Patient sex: M
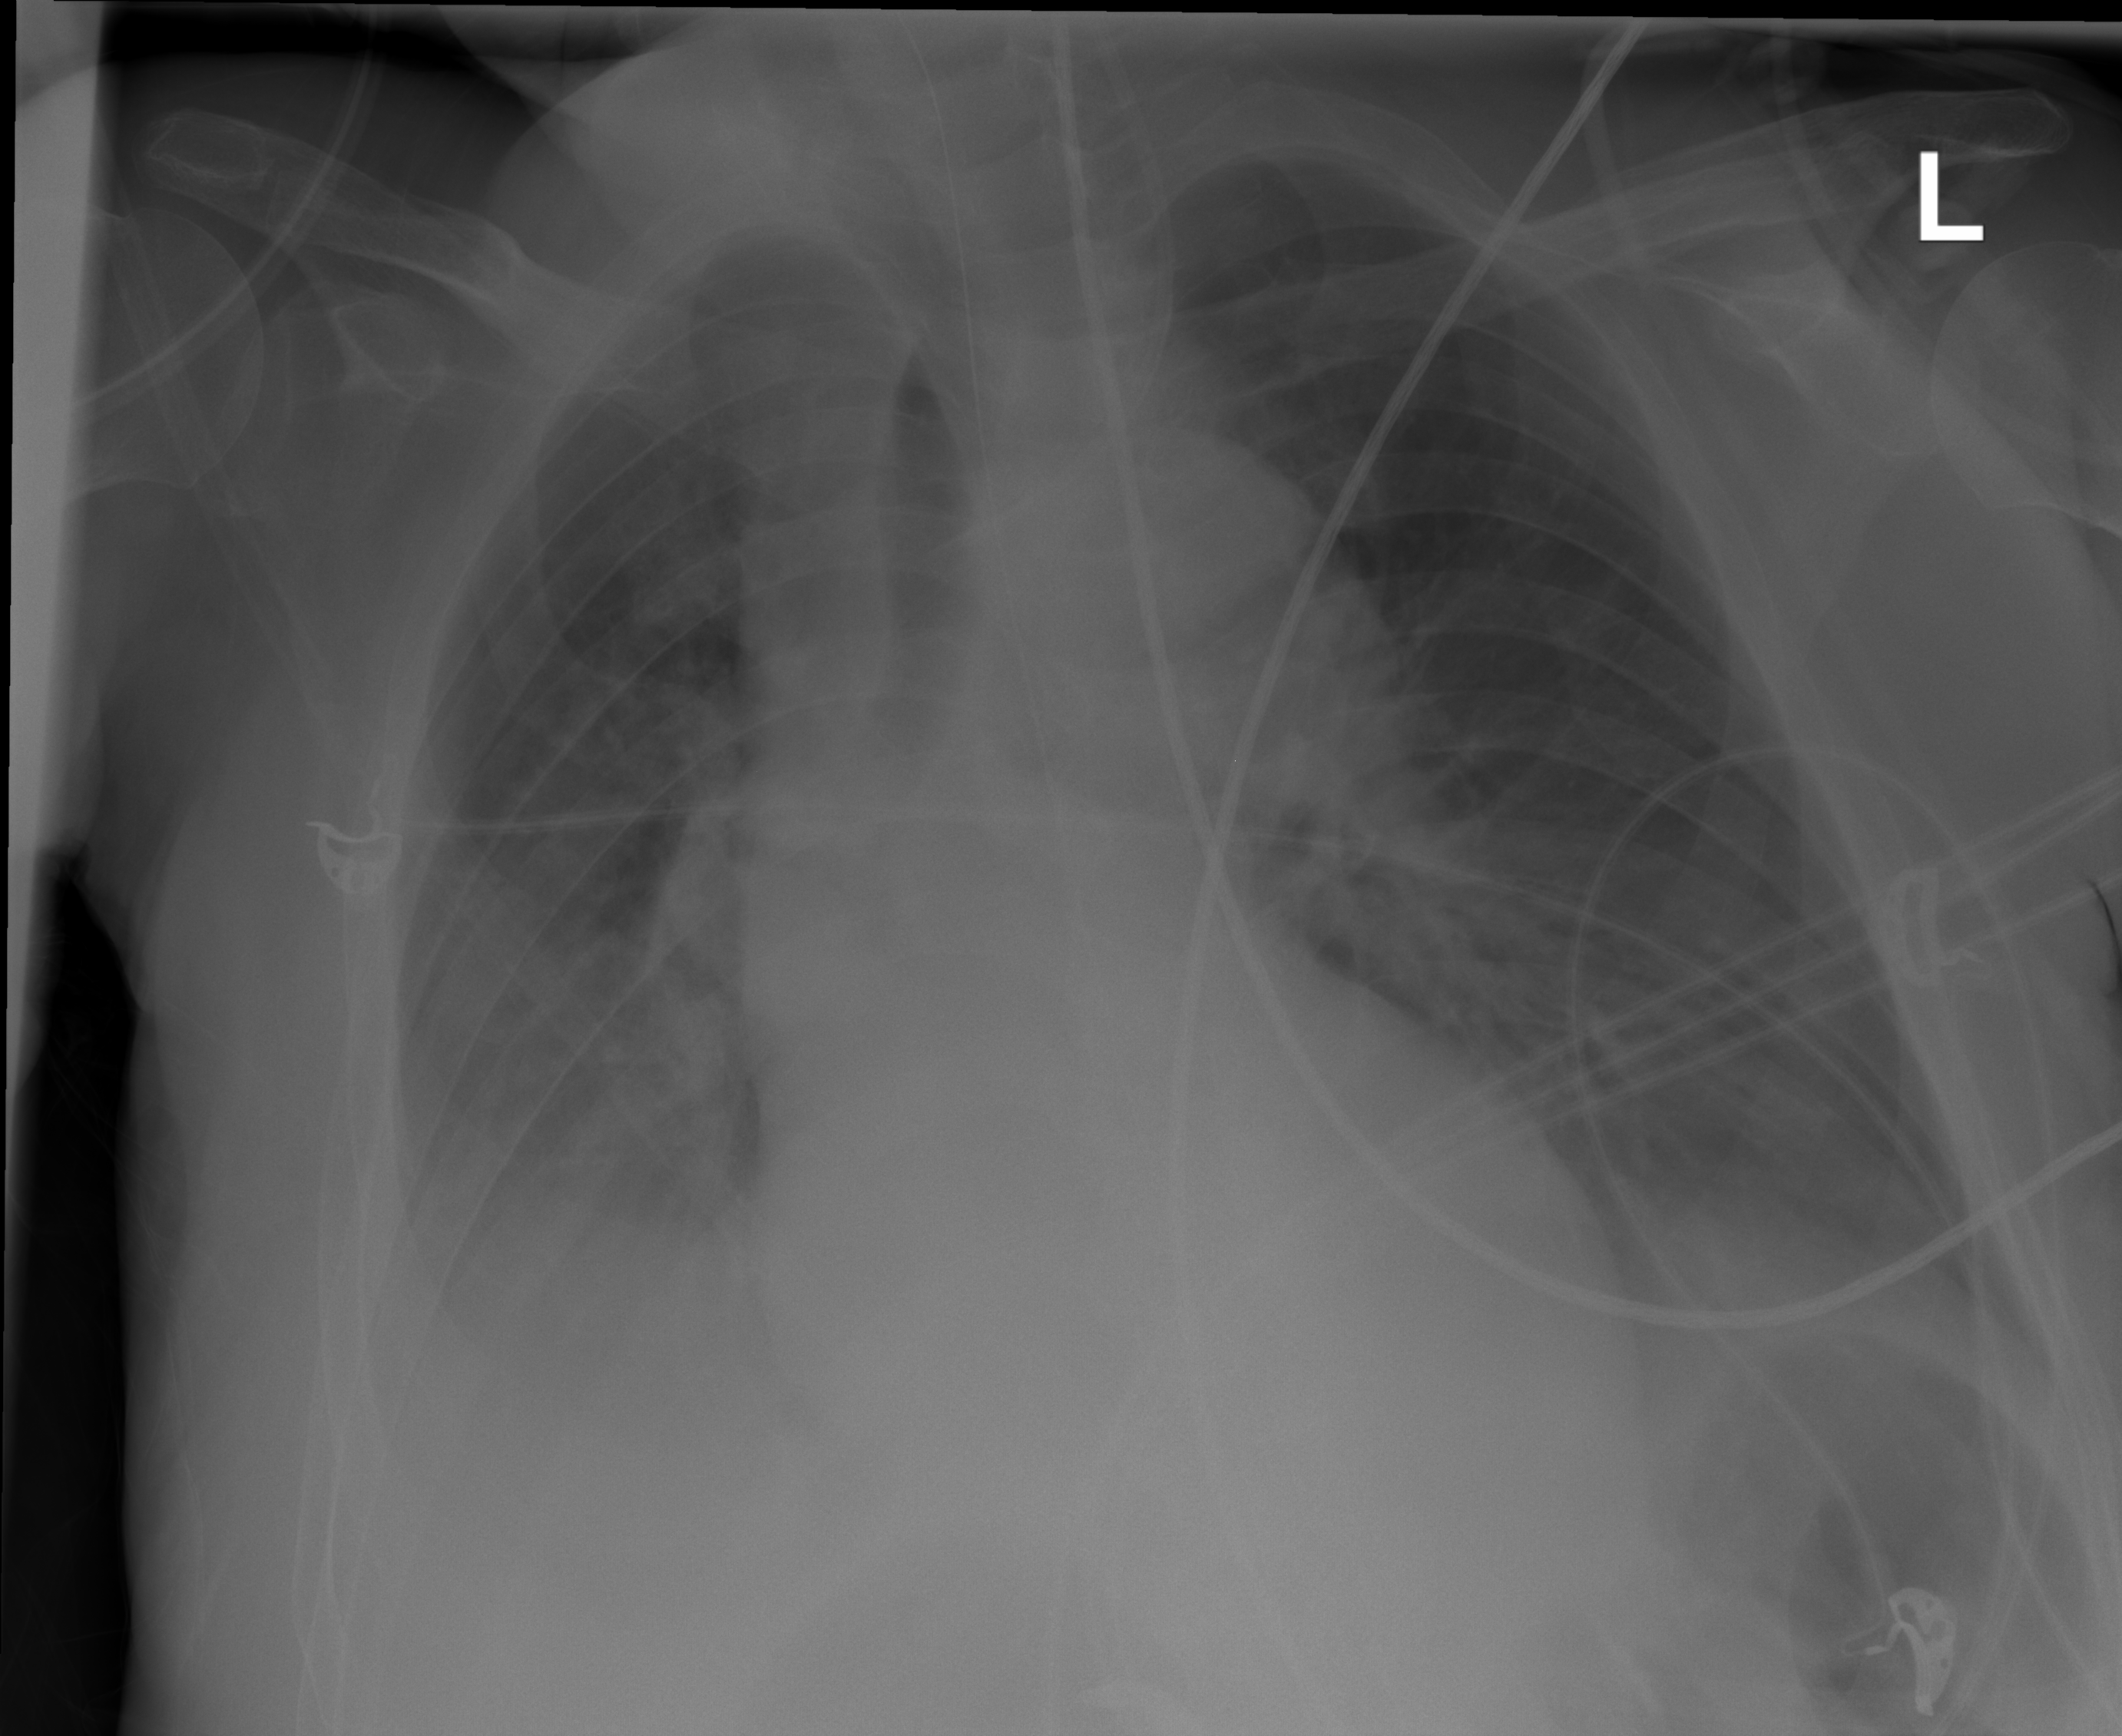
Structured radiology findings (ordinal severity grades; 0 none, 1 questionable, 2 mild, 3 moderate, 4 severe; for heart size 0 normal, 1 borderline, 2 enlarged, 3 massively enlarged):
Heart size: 0
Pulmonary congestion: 0
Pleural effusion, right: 3
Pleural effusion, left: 2
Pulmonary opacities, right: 0
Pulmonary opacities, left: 0
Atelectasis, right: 2
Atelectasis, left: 2